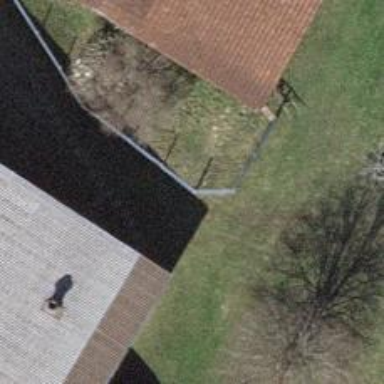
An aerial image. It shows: Fence.